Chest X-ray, AP view. Patient: 5 years old, sex F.
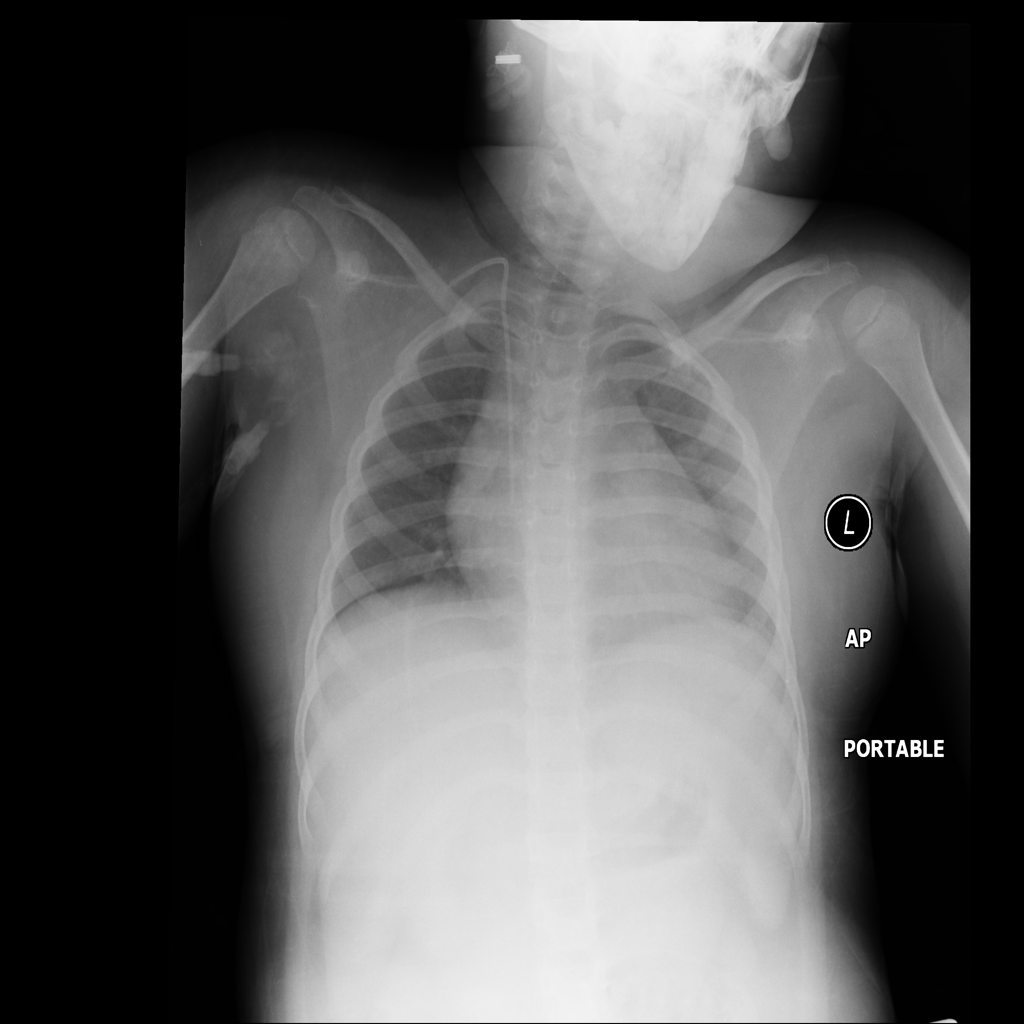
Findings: No Finding